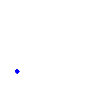
Particle: proton